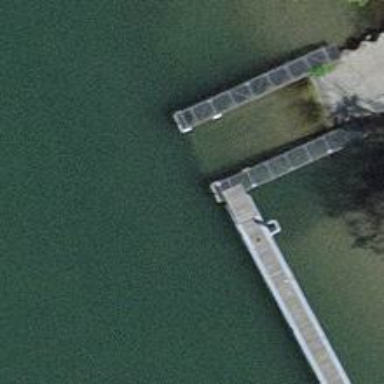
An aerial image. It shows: Man-made pier.